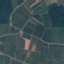
Land use / land cover: PermanentCrop